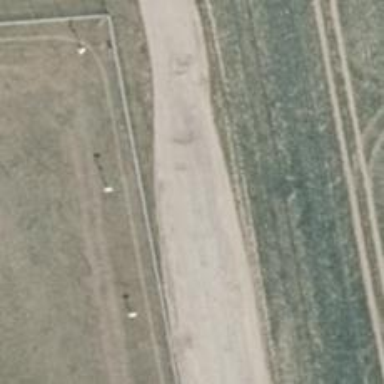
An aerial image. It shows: Gravel track with grade2 quality.